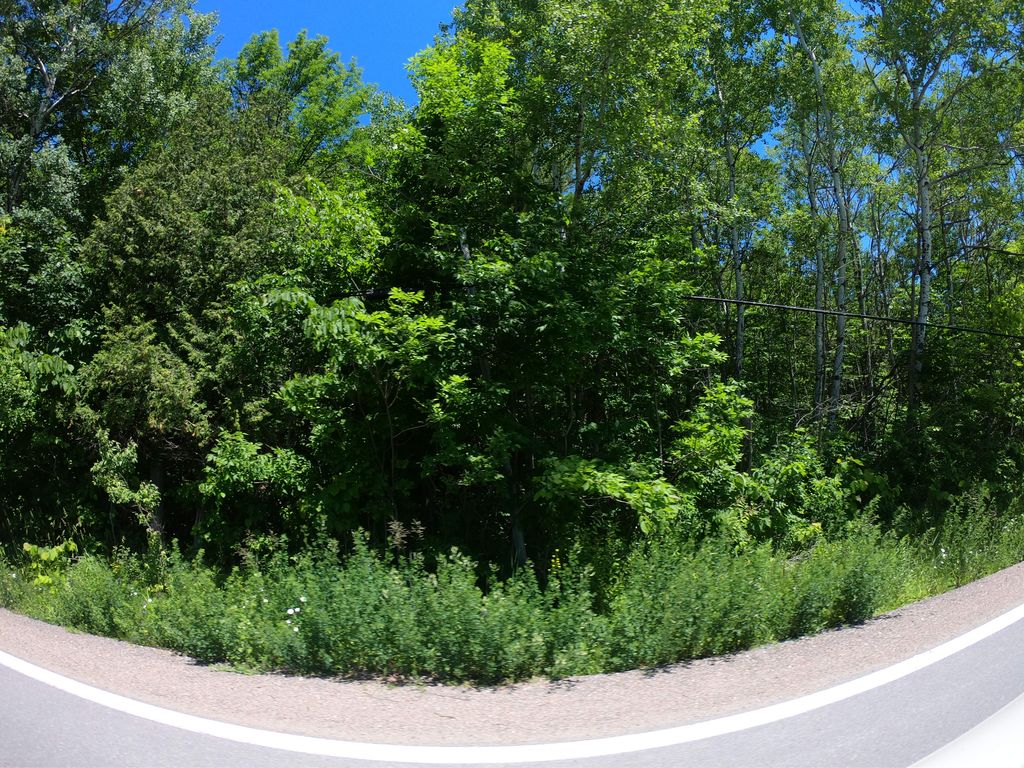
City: ottawa-gatineau